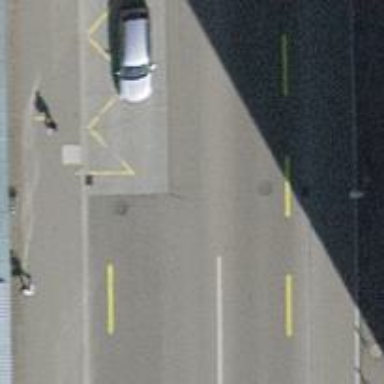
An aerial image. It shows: Bus stop with designated stop position for public transport.